Question: Monotouch 3.99.13
When I edit a XIB in Interface Builder, Monotouch fails to add all the Usings to the designer.cs files it generates. There are no partial clsses made.

Here's a code snip (notice no usings):
'''
// ------------------------------------------------------------------------------
// <autogenerated>
// This code was generated by a tool.
// Mono Runtime Version: 2.0.50727.1433
//
// Changes to this file may cause incorrect behavior and will be lost if
// the code is regenerated.
// </autogenerated>
// ------------------------------------------------------------------------------
namespace General {
// Base type probably should be MonoTouch.Foundation.NSObject or subclass
[MonoTouch.Foundation.Register("AppDelegateIPad")]
public partial class AppDelegateIPad {
private UIWindow __mt_window;
#pragma warning disable 0169
[MonoTouch.Foundation.Connect("window")]
private UIWindow window {
get {
this.__mt_window = ((UIWindow)(this.GetNativeField("window")));
return this.__mt_window;
}
set {
this.__mt_window = value;
this.SetNativeField("window", value);
}
}
}
}
'''
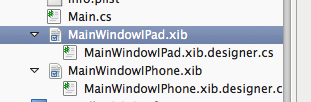
Answer: Someone has filed this as a bug in the latest MonoDevelop <URL>. Is that you? As far as I can tell MonoDevelop has never generated using statements in designer files.